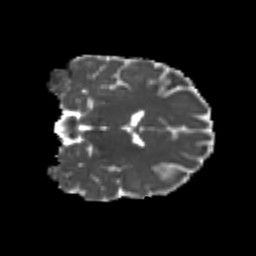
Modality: MD
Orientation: coronal
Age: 21
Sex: female
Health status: healthy
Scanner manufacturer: philips
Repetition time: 7.388 s
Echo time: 0.08599 s